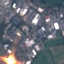
Land use / land cover: Industrial